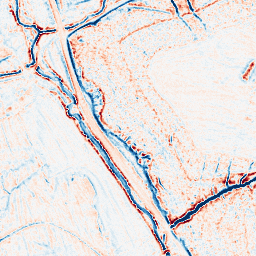
Category: edge_preserving
Decomposition family: bilateral
Decomposition parameters: d: 9
sigma_color: 50
sigma_space: 75
Upsampling method: sinc_blackman
Upsampling parameters: scale: 4
kernel_size: 16
Upsampling scale: 4